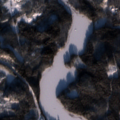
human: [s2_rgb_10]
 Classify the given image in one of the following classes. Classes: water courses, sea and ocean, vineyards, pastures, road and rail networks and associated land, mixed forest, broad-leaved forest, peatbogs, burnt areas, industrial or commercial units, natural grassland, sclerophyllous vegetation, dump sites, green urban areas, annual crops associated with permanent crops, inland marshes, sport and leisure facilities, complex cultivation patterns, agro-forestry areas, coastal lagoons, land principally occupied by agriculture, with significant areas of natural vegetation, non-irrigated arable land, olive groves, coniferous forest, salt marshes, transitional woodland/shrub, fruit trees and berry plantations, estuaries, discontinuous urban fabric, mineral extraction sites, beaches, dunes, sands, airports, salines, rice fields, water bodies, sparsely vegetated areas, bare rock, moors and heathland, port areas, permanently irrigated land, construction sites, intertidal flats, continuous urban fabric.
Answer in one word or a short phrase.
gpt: coniferous forest, mixed forest, water bodies